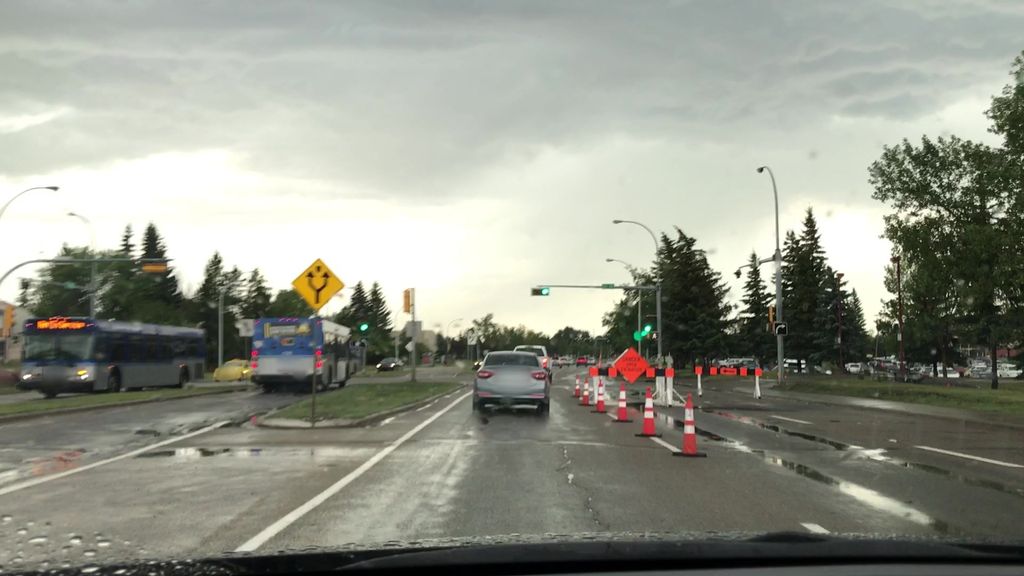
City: edmonton